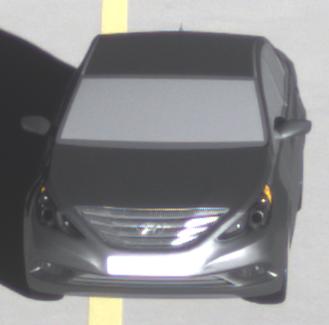
Make: Hyundai
Model: Sonata
Detailed model: Gen. 6 YF
Model produced from: 2009
Model produced until: 2016
Doors: 4
Color: gray
Road condition: dry road
Daytime: sunrise or sunset
Contrast: high contrast